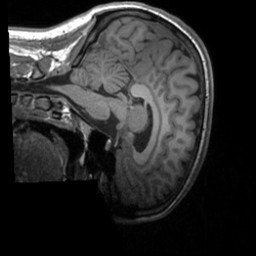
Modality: T1w
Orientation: sagittal
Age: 19
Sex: female
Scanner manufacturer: siemens
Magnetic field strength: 3 T
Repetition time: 1.9 s
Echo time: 0.00226 s